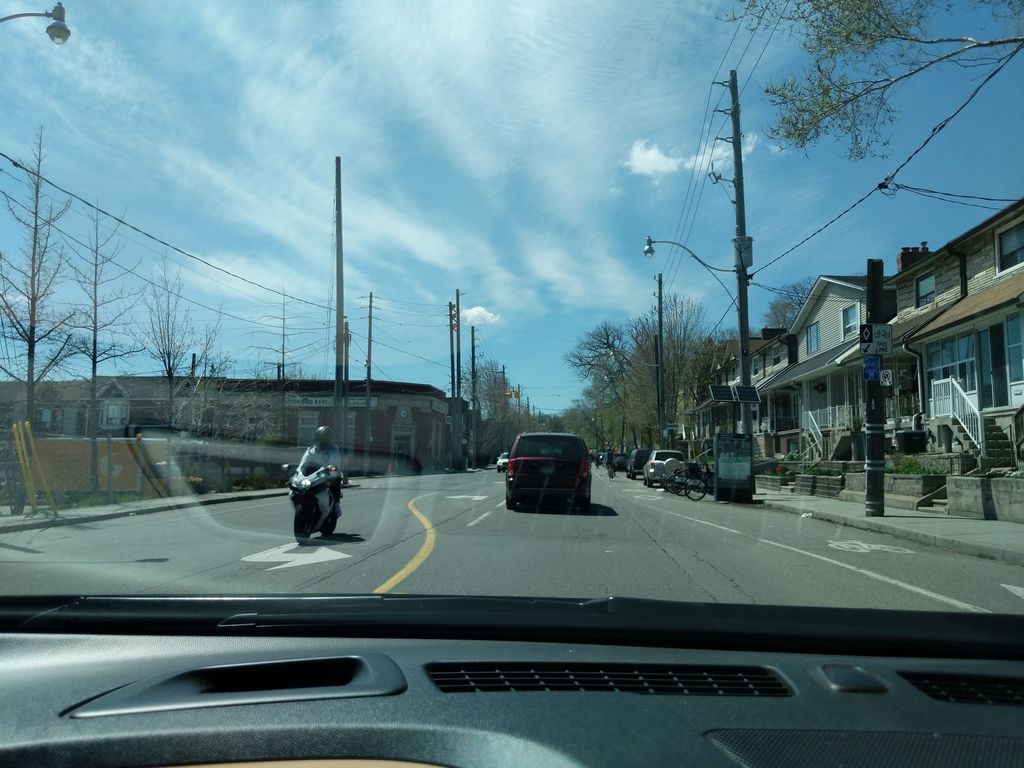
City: toronto